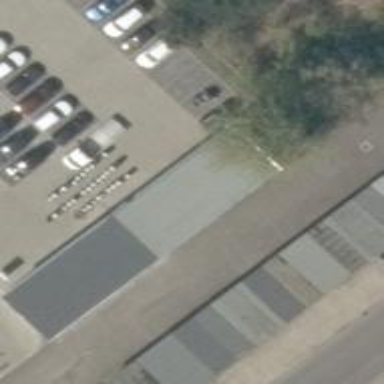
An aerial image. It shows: Shed building.